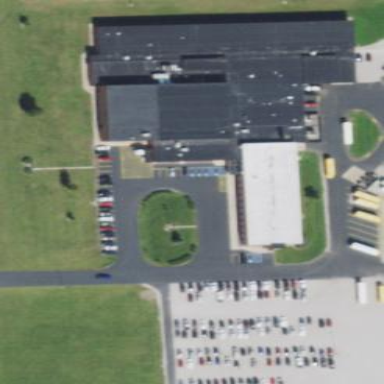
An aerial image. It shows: School building.